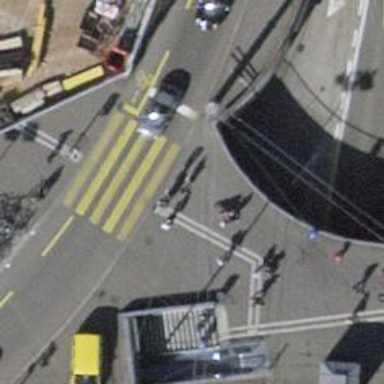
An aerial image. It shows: Kerb serving as barrier.